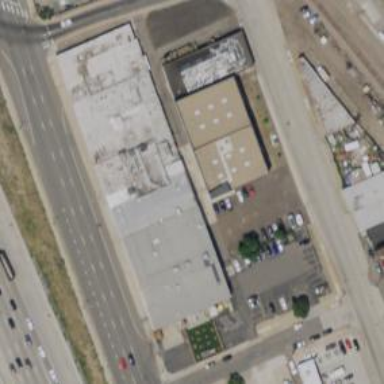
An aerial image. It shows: Building.